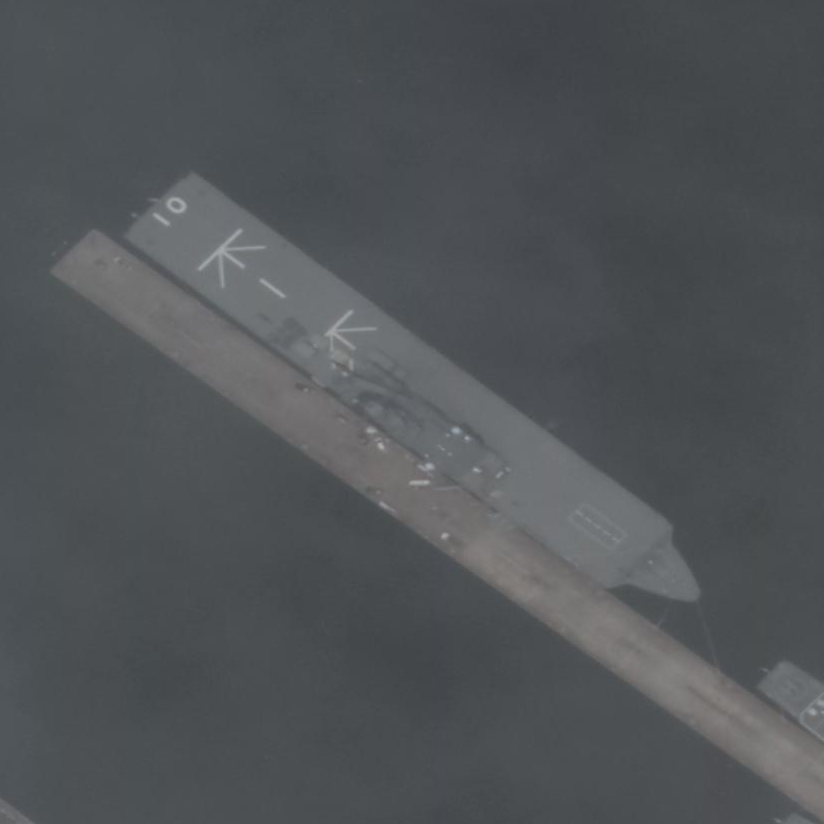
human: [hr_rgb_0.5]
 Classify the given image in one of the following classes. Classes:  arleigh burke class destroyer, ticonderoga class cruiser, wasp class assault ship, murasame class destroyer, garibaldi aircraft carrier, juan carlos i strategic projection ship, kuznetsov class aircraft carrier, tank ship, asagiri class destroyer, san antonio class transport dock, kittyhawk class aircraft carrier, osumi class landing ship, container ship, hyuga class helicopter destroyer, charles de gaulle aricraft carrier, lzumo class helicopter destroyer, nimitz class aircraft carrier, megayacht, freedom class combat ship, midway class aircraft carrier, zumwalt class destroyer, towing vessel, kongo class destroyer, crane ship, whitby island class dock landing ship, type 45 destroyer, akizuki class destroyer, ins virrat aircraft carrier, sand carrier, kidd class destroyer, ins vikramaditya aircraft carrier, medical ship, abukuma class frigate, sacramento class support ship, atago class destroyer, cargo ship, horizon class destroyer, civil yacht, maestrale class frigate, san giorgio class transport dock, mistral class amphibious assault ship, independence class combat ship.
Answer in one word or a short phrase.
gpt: Osumi class landing ship